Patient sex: F
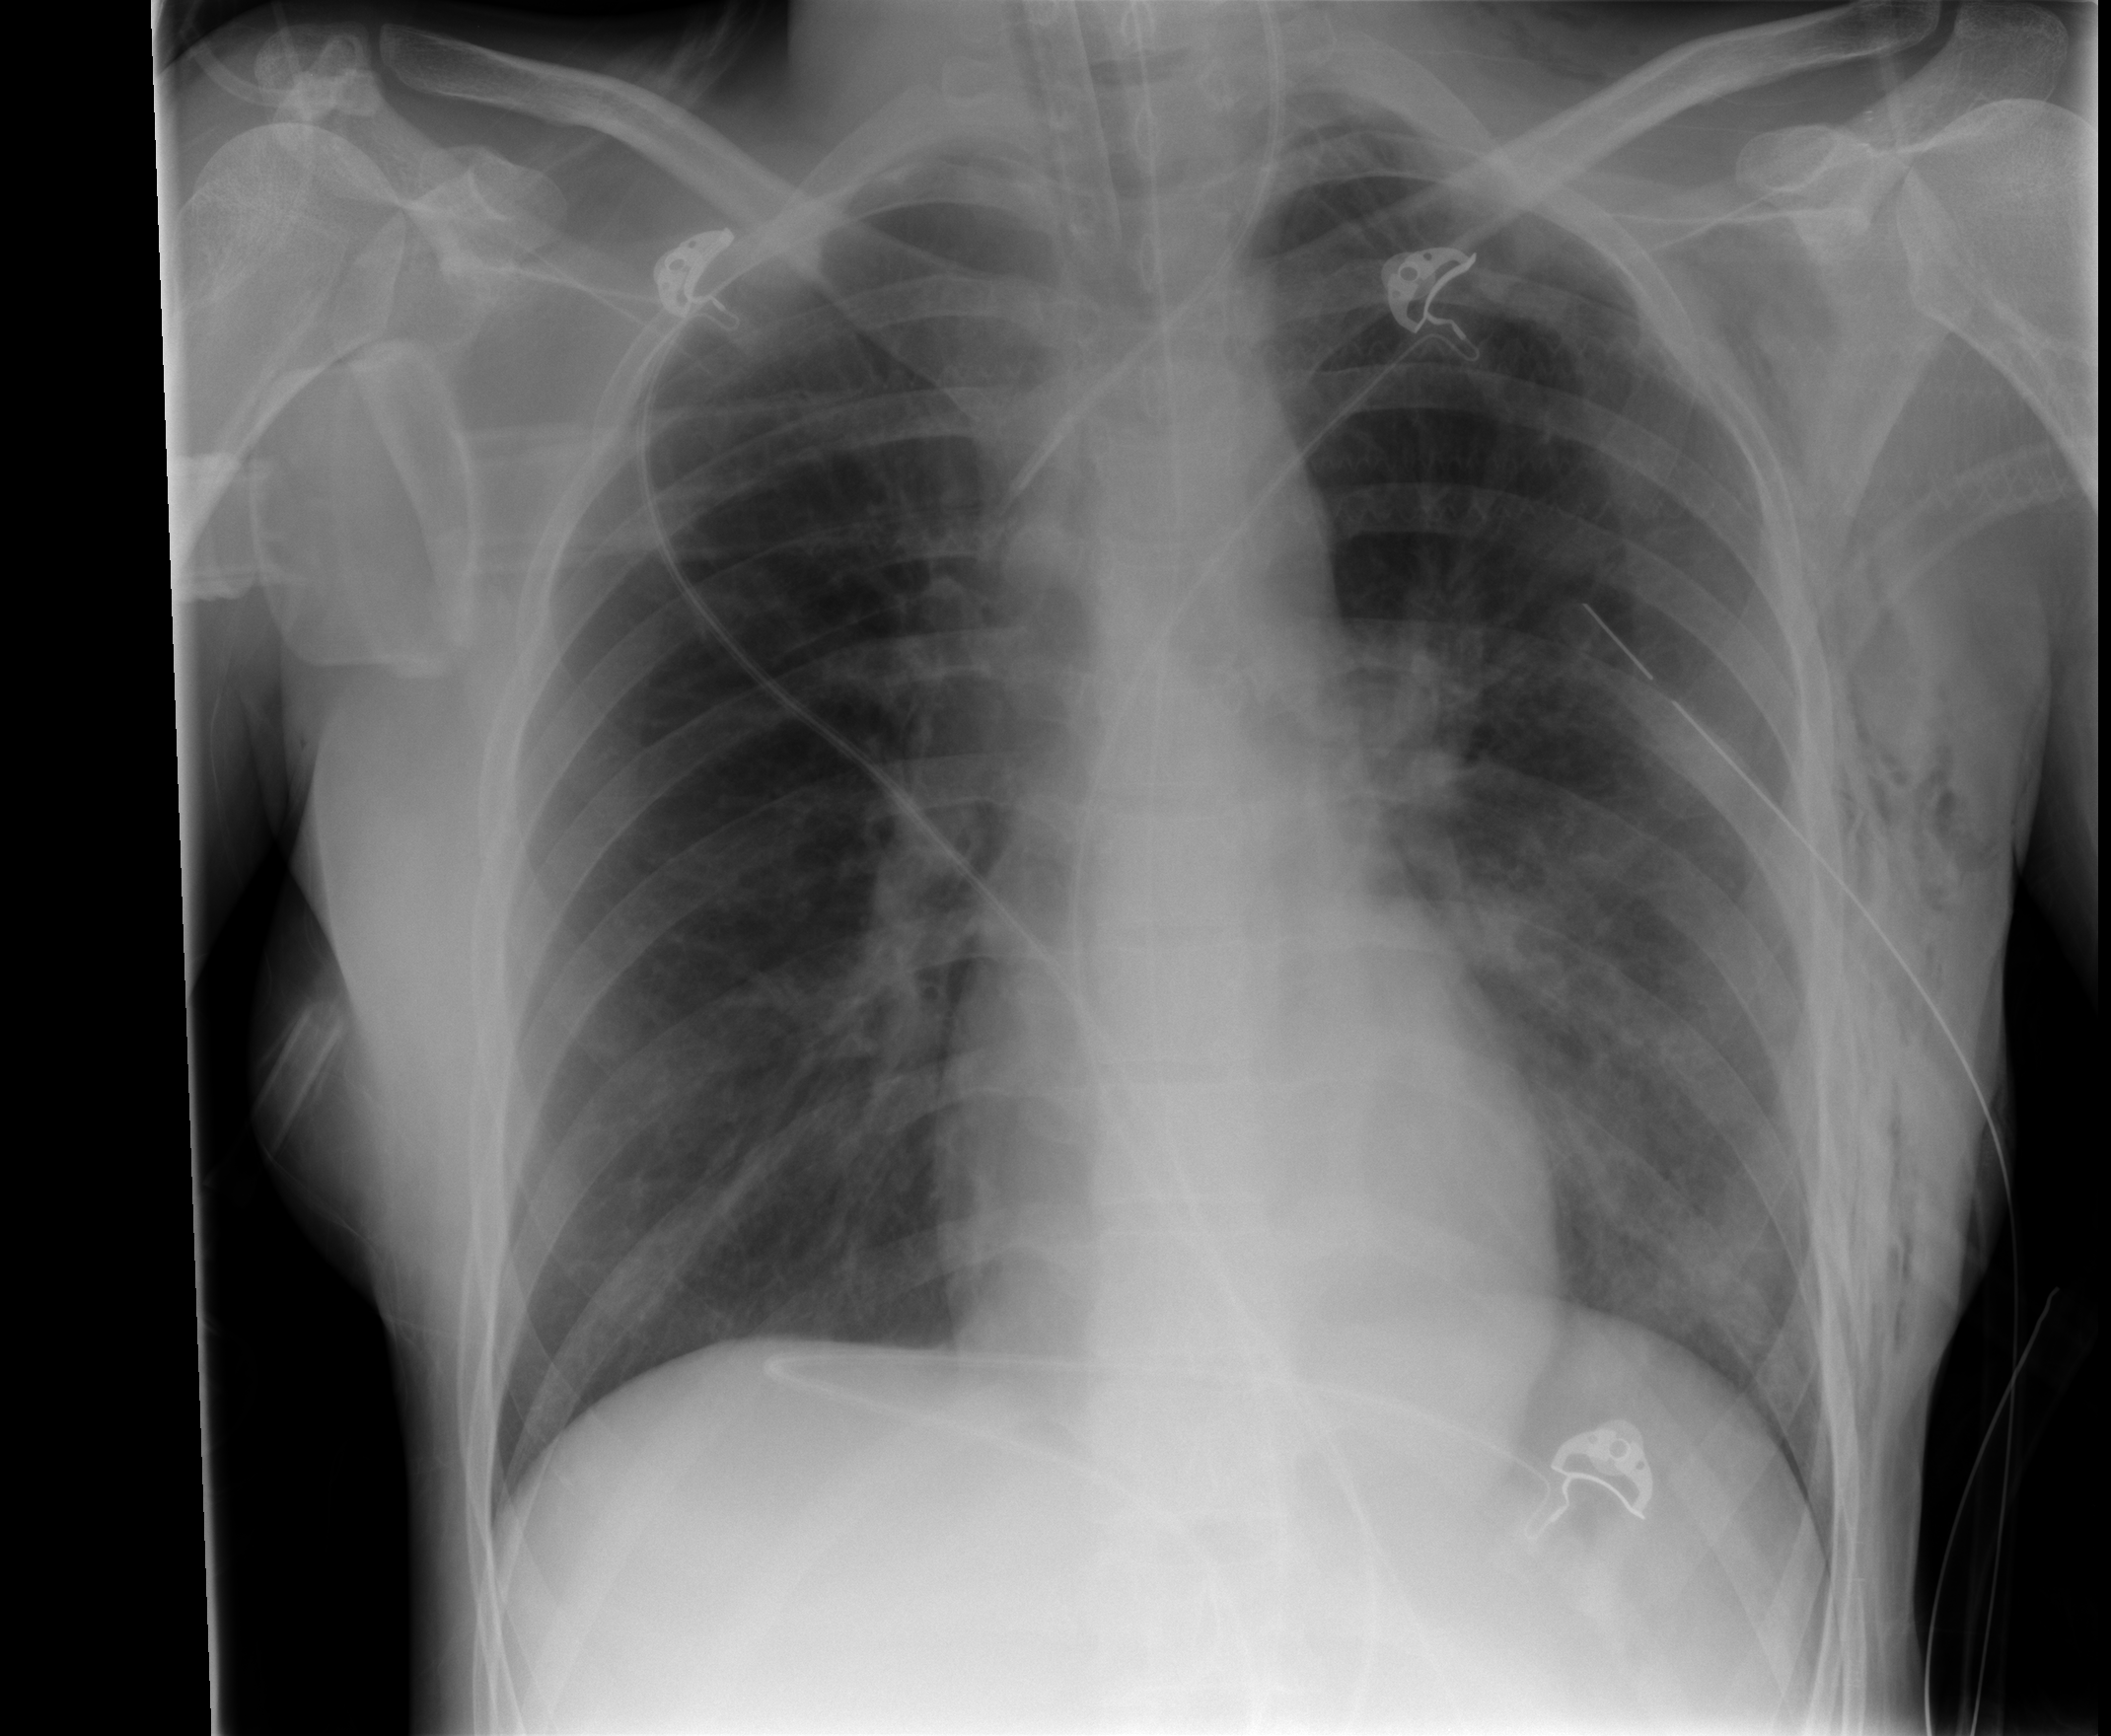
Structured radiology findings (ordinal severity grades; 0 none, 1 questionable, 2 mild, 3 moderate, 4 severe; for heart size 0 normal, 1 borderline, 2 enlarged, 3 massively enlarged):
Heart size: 0
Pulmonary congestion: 0
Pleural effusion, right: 0
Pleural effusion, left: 1
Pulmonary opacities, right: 0
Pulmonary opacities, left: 0
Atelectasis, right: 0
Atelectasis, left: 2